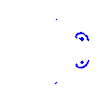
Particle: proton